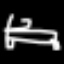
Label: bed